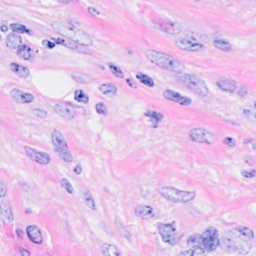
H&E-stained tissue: Breast